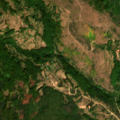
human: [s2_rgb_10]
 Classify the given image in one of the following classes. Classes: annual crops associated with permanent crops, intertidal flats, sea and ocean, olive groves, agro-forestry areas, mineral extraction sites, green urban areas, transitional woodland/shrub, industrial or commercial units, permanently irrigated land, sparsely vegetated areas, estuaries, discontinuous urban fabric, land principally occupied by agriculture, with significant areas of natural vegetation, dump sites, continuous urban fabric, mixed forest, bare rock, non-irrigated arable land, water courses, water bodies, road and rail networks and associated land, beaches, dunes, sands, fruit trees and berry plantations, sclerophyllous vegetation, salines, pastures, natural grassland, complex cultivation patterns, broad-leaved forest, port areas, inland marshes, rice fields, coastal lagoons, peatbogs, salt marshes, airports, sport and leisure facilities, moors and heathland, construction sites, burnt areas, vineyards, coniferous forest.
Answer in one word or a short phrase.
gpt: pastures, mixed forest, natural grassland, transitional woodland/shrub